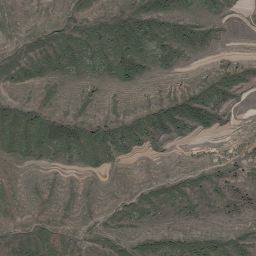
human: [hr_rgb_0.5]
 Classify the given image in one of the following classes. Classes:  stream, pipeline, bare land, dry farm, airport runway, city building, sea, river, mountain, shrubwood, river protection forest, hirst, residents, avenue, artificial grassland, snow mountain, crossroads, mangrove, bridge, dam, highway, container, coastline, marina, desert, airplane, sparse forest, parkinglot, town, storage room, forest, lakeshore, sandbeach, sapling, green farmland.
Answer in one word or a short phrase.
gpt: mountain